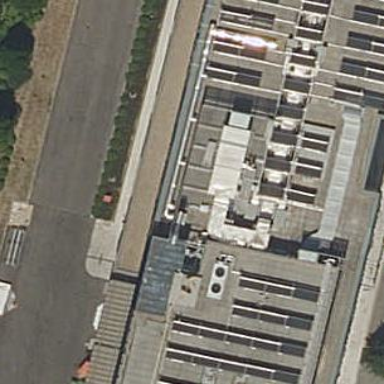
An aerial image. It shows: Hotel building with flat roof.